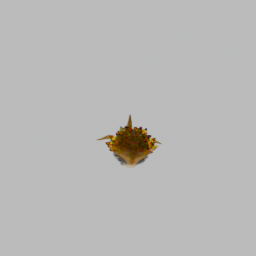
Label: animals